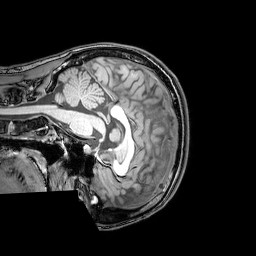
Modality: T1w
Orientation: sagittal
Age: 23
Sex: female
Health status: healthy
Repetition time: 0.081 s
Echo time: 0.037 s